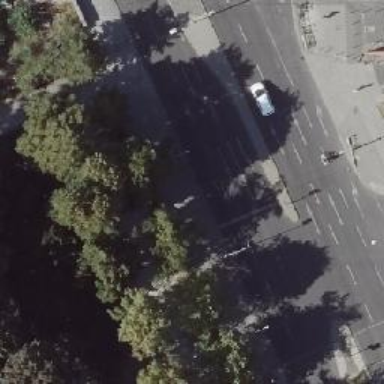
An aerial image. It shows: Road with traffic signals.